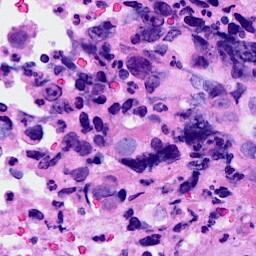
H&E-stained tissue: Breast